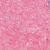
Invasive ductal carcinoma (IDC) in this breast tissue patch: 0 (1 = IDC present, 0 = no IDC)